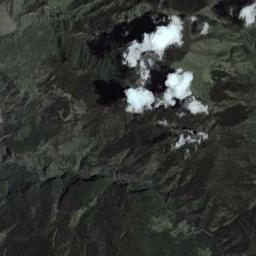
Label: cloud